Interaction volume radius: 5 \u00c5
Interaction volume height: 15 \u00c5
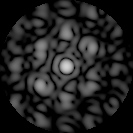
Disorder parameter: 0.4746